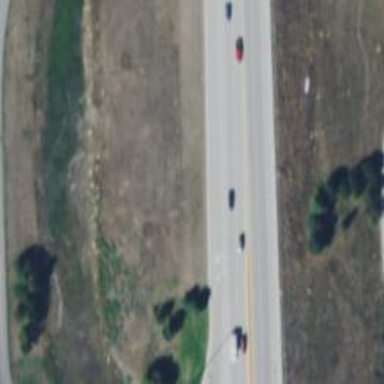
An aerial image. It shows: Asphalt trunk highway.